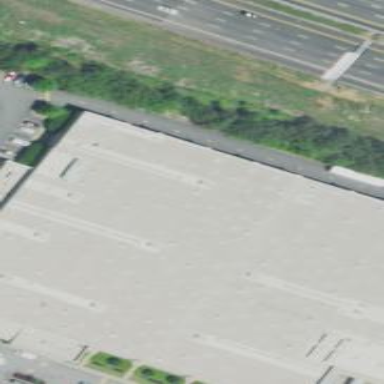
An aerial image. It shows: Retail building that houses wholesale shop.